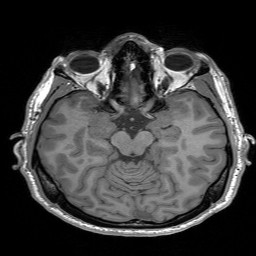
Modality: T1w
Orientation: coronal
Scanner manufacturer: siemens
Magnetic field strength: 3 T